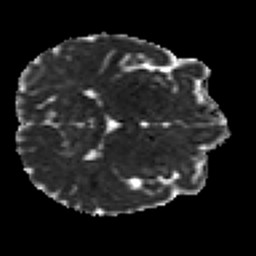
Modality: MD
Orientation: axial
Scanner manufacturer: siemens
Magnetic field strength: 3 T
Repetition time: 7.8 s
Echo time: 0.09 s